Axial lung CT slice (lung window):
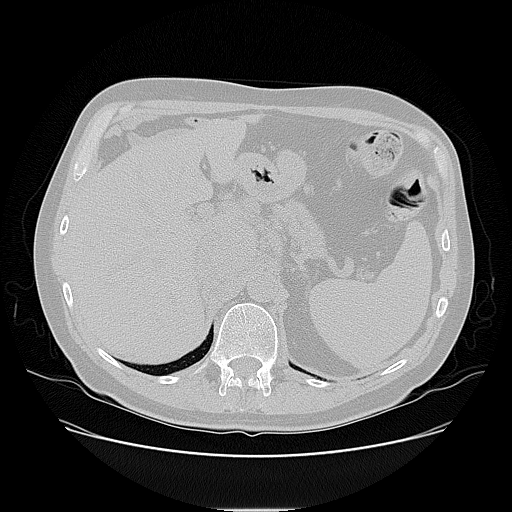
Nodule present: no